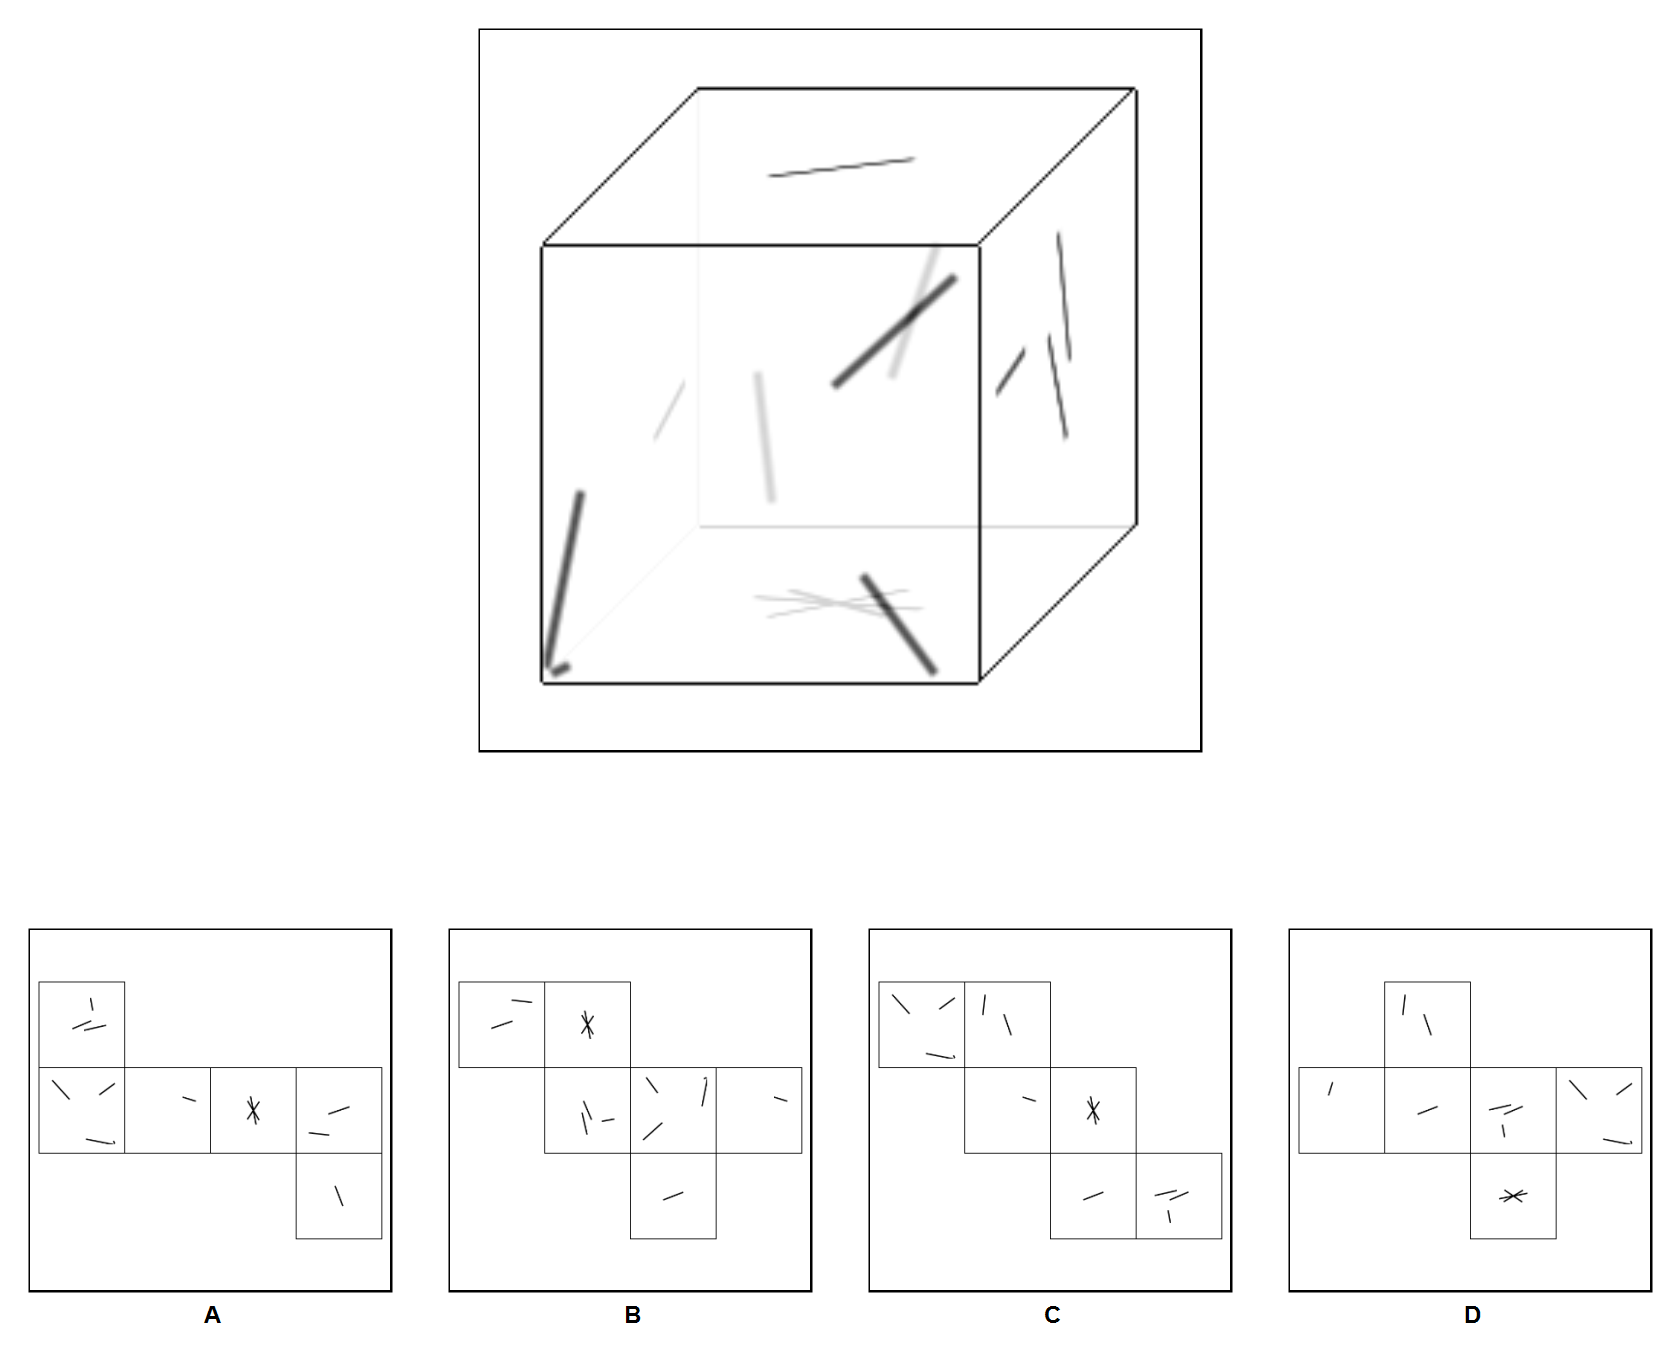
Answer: B